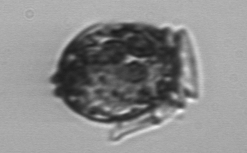
Label: Dinophysis_acuminata